Current action and preconditions to check: trajectory_clear

Your task: For each precondition in the list above, predict whether it will hold at this action.

Consider the current scene as observed from the mobile robot's camera, and analyze the predicted future states of all dynamic agents (e.g., people, animals, vehicles, or any moving entities) within the NEXT SECOND.

IMPORTANT: Only answer "very likely" if you are absolutely certain—based on strong, clear evidence—that a dynamic agent will violate the precondition in the predicted future state. Do NOT answer "very likely" for unlikely, ambiguous, or low-probability risks.

Ask yourself for each precondition: Is there a high probability, with clear and convincing evidence, that the predicted future states of any dynamic agent will interfere with the predicted future state of the currently executing action within the NEXT SECOND, causing that precondition to fail?

Assess the risk level based on these predictions. Use "likely" or "very likely" if motions create a clear risk of interference.

Use "neutral" or "improbable" if agents are nearby but their predicted paths are clearly diverging or non-conflicting.

Failure Risk Categories: "very improbable", "improbable", "neutral", "likely", "very likely"

Answer Format: Output ONLY the probability_of_failure value from these categories: "very improbable", "improbable", "neutral", "likely", "very likely"

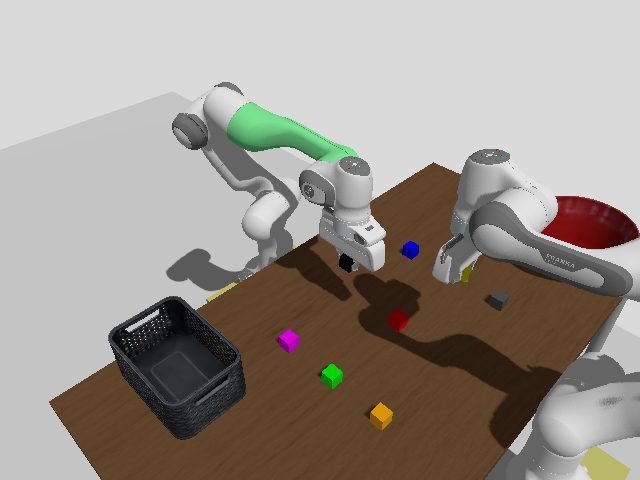

Answer: improbable